Field crop: tomato
Growth stage: 1
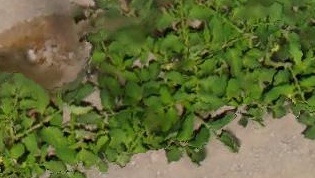
Species: tomato